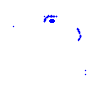
Particle: pion